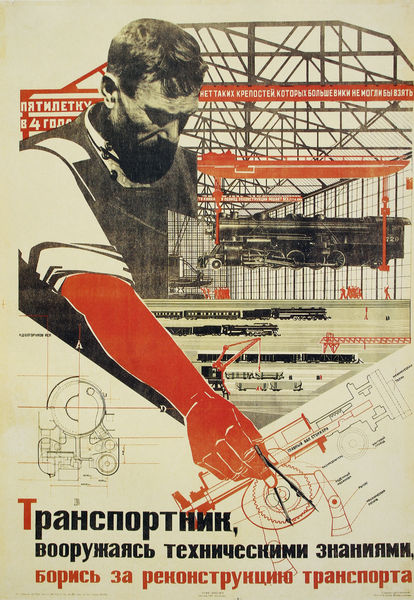
Titel: "Transportarbeiter! Bewaffnet mit dem Wissen der Technologie, Kampf für den Wiederaufbau unseres Transportsystems"
Künstler: Nikolai Dolgorukow
Standort: New York
Institution: Sammlung Merrill C. Berman
Schlagwörter: schwarz, weiss, rot, schrift, plakat, konstruktion, lokomotive, russisch